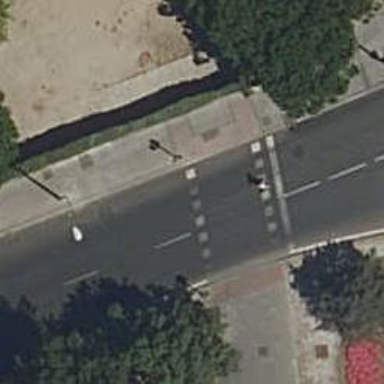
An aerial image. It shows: Road crossing with traffic signals.